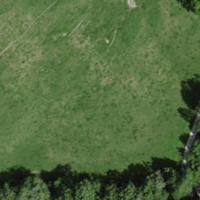
EUNIS habitat code: 52
Species observed at this site:
Humulus lupulus